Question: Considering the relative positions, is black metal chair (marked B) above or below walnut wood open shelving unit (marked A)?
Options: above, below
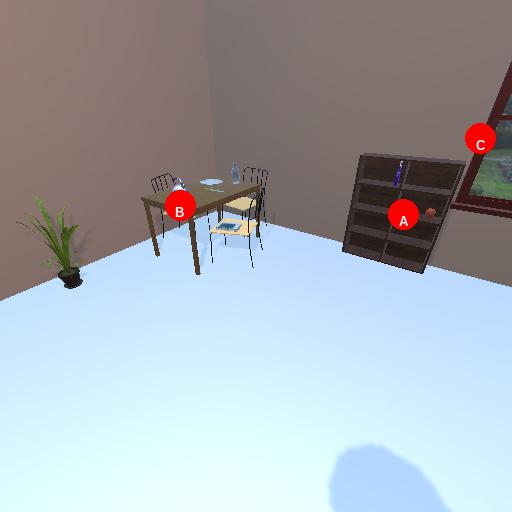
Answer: above